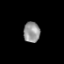
Tissue: prostate
Cell type: Fibroblasts
Senescence score: 0.7653
Nuclear area (px): 334
Mean DAPI intensity: 147.868